Question: Ok its the same old game: I am creating a wordpress theme for a client, everything works fine so far (work in progress), but below my footer there is some white space, which source I cannot detect.
Maybe I am blind. I have used firebug to delete every 'div' or 'ul' or 'li' step by step to find its source, but it did not help.
Where does this problem come from?

<URL>
The only possible source I did found in firebug is this 'user-agent-style-sheet', while its last three lines appear to be inactive (low grey font color while the rest is black):
'''
body {
- User-Agent-Style-Sheet
display: block;
margin-top: 8px;
margin-right: 8px;
margin-bottom: 8px;
margin-left: 8px;
}
'''
Displaying in Safari 8.0.3
I have used clearfixes to make sure my 'float: left/right' styles never mess up my layout. The used clearfix uses '::after' to create an clearing element:
'''
.clearfix::after {
content: ".";
clear: both;
display: block;
visibility: hidden;
height: 0px;
}
'''
I did use this clearfix for my 'footer' (bottom of my side) as well, because of that after my footer the 'clearfix' did create an element with 'content: "."' which resulted in the whitespace. Changing my '::after content' into 'content: " "' did solve the problem and works fine just as well.
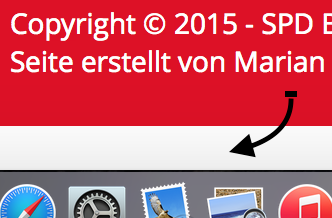
Answer: Add this to your CSS:
'''
footer.clearfix:after {
content: "";
}
'''